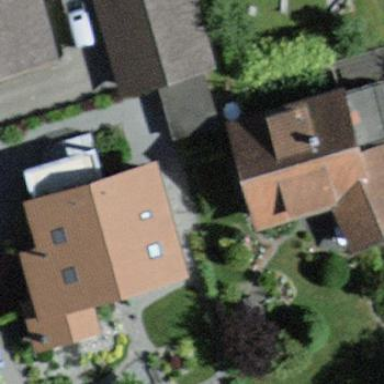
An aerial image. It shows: Residential building.